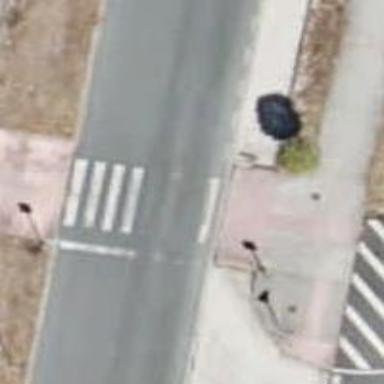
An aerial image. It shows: Zebra crossing on footway.